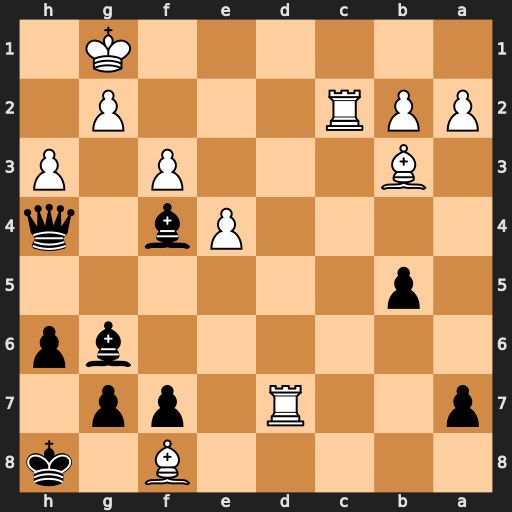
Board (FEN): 5B1k/p2R1pp1/6bp/1p6/4Pb1q/1B3P1P/PPR3P1/6K1
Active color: b
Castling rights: -
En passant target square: -
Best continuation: Qe1#